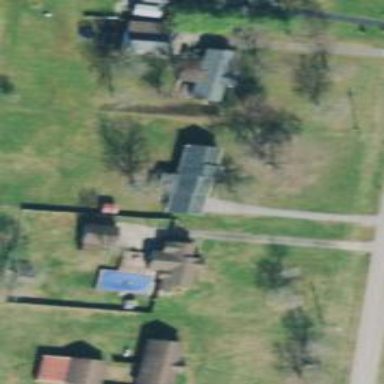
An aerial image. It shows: Driveway.